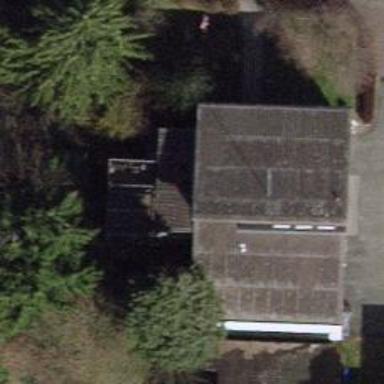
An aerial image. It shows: Detached building with skillion roof shape.